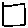
Label: square